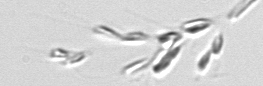
Label: Dinobryon